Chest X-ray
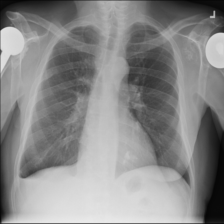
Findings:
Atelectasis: negative
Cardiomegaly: negative
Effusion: negative
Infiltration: negative
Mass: negative
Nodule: negative
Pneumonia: negative
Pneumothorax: negative
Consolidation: negative
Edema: negative
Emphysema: negative
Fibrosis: negative
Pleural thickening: negative
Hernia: negative